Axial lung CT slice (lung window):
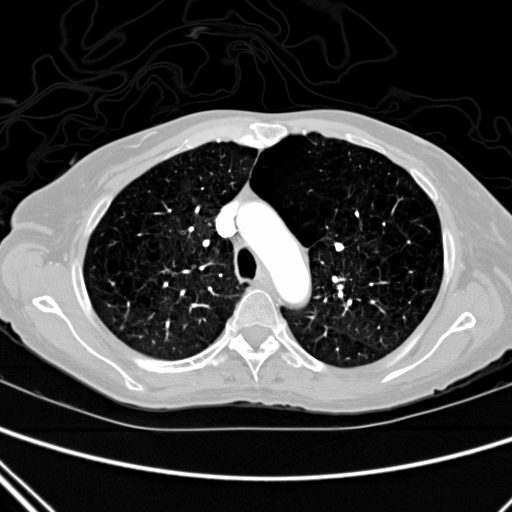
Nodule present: yes
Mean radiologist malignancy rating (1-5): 2